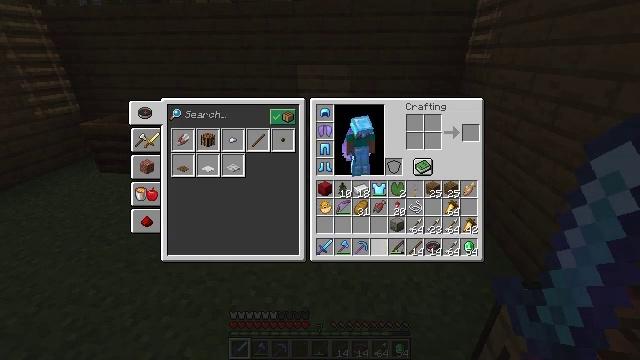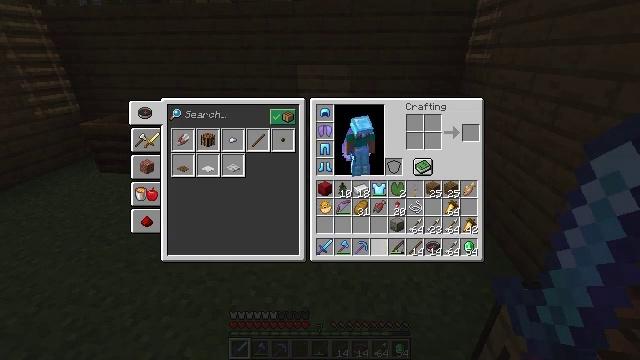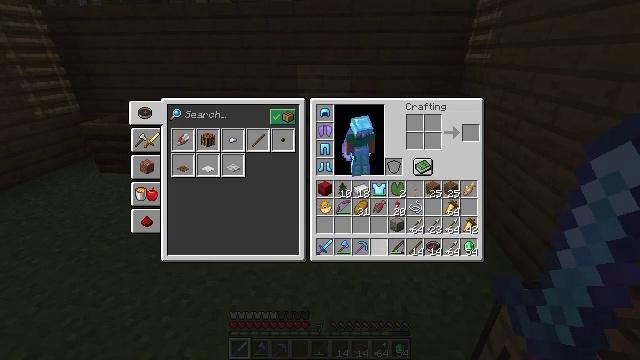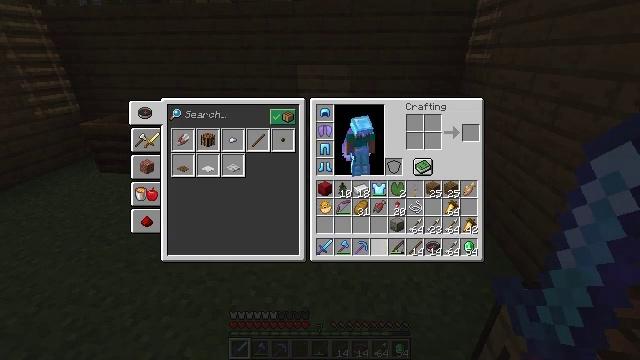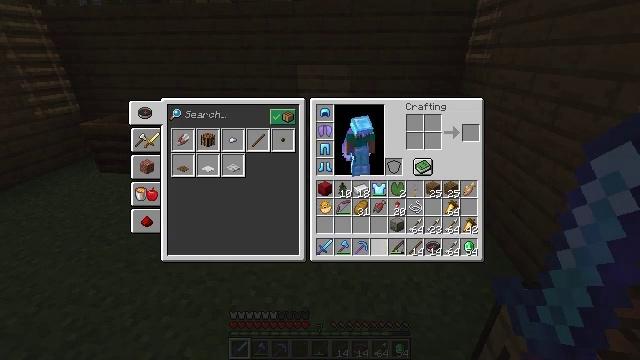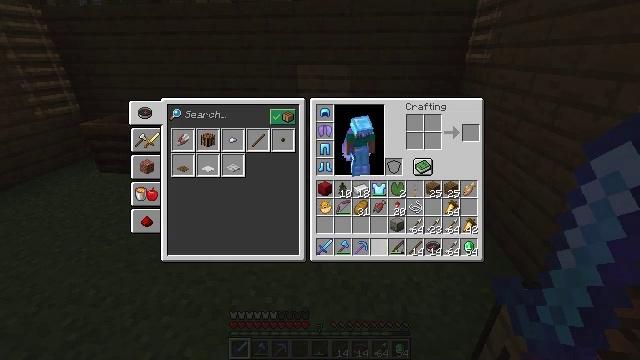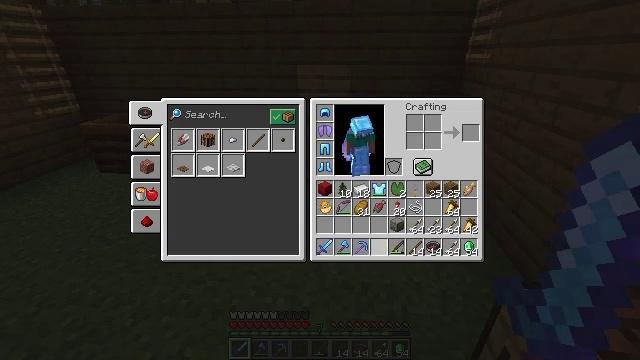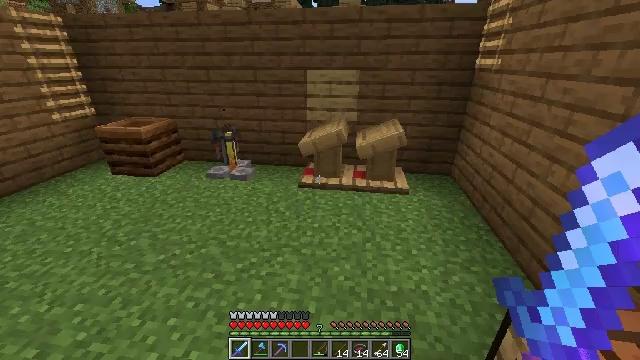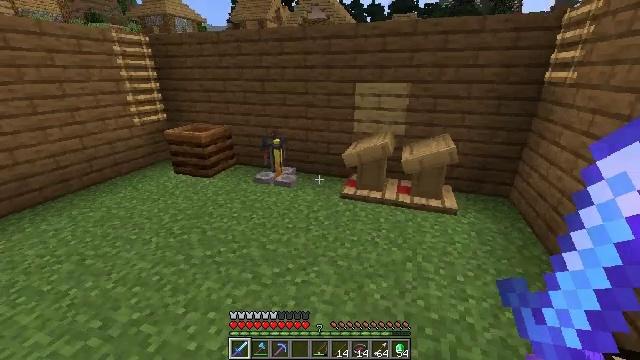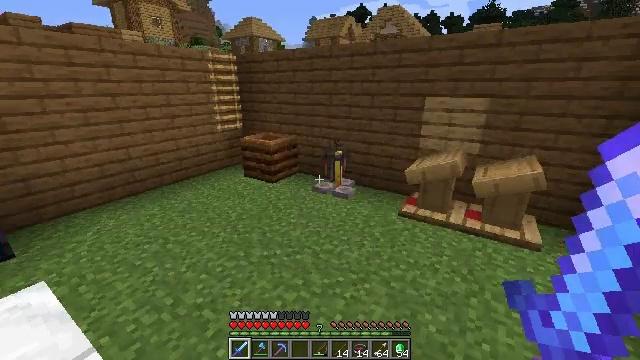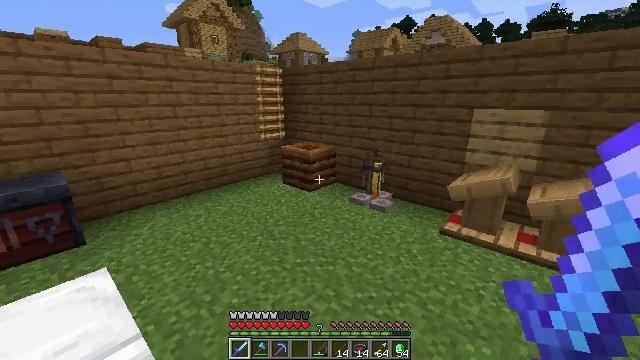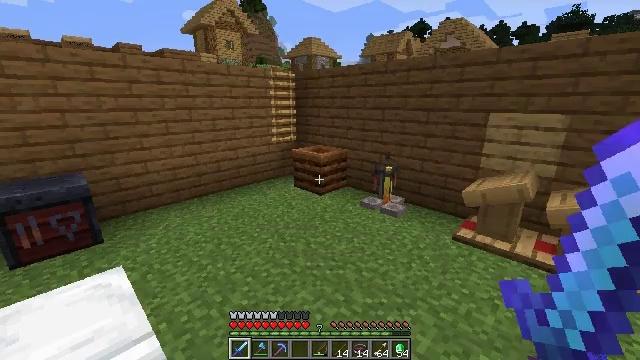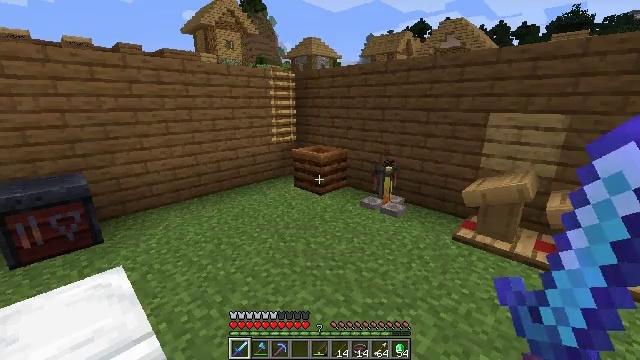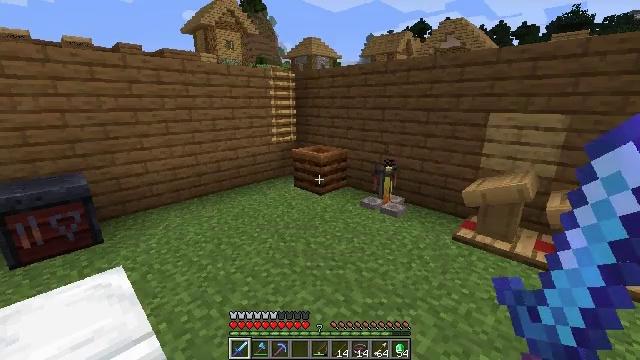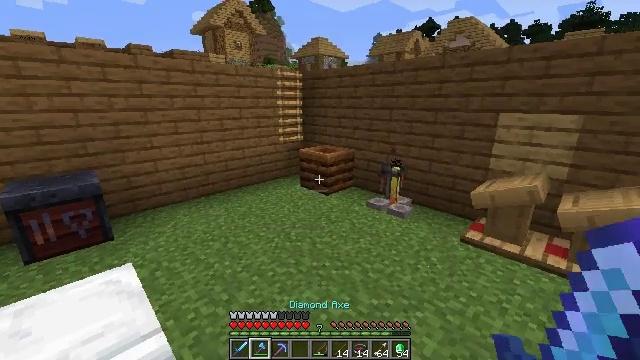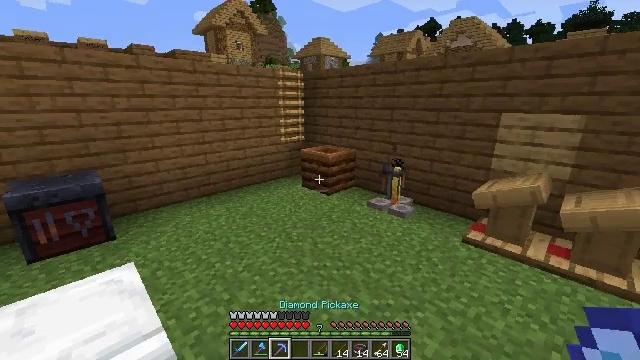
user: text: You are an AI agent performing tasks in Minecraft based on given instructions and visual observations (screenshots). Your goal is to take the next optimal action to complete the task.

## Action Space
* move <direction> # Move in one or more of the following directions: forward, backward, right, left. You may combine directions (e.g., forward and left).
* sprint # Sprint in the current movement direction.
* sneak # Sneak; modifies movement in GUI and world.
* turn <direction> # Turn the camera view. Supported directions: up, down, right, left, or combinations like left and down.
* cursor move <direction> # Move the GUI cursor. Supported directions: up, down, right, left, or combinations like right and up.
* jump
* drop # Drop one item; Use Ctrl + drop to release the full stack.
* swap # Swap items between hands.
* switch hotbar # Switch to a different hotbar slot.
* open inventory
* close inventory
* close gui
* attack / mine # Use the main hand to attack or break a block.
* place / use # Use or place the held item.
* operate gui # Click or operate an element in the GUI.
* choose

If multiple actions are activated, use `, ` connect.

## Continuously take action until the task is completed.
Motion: motion action
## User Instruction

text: Remove a fishing rod from the inventory.
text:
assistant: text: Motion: sneak, operate gui
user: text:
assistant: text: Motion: sneak, operate gui
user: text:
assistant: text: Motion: sneak, operate gui
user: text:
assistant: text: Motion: sneak
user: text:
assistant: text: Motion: sneak
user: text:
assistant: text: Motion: sneak
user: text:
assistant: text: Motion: sneak, cursor move left and up
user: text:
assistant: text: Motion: turn left and up, close gui
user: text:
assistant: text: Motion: turn left and up, open inventory
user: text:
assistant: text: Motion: turn left and up
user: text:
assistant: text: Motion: turn left
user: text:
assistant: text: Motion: no_op
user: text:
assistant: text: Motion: no_op
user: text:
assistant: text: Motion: turn left
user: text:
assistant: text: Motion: no_op
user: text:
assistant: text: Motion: no_op
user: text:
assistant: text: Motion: turn left
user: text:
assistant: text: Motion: no_op
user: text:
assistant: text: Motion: no_op
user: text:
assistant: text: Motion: no_op
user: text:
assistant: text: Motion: turn left
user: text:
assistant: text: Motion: turn left and up
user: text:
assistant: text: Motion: turn left and up
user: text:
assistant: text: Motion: move forward, turn left
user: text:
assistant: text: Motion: move forward
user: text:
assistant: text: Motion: move forward
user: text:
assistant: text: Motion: move forward
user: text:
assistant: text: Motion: move forward
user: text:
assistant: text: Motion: move forward
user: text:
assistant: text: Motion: move forward